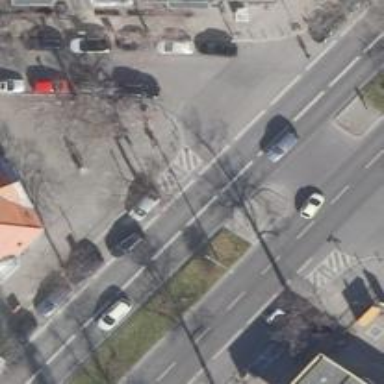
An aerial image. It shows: Footway that serves as traffic island.